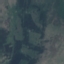
Land use / land cover class: HerbaceousVegetation